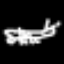
Label: squiggle